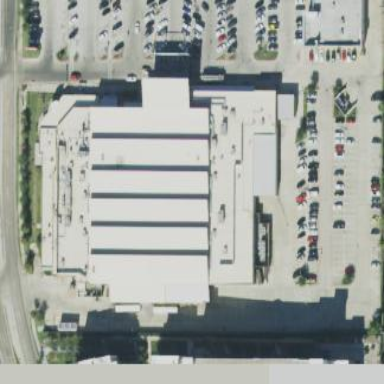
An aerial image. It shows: Supermarket building.